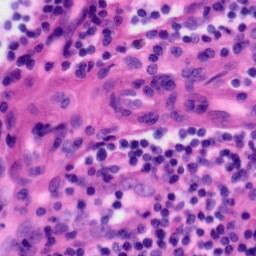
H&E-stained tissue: Tonsil